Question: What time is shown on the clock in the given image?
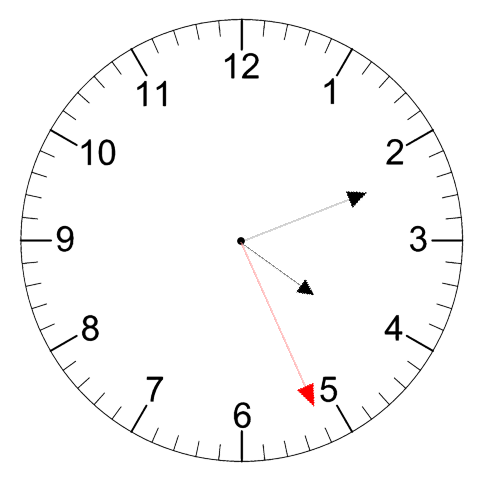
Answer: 04:11:26